Aerial crown-view tile of a tropical tree (Barro Colorado Island, Panama), acquired 20250217:
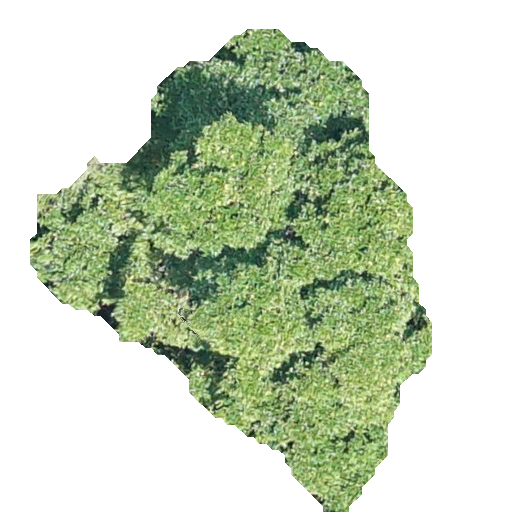
Species: Genipa americana
GBIF accepted scientific name: Genipa americana
Crown area: 165.091 m²